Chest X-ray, PA view. Patient: 59 years old, sex F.
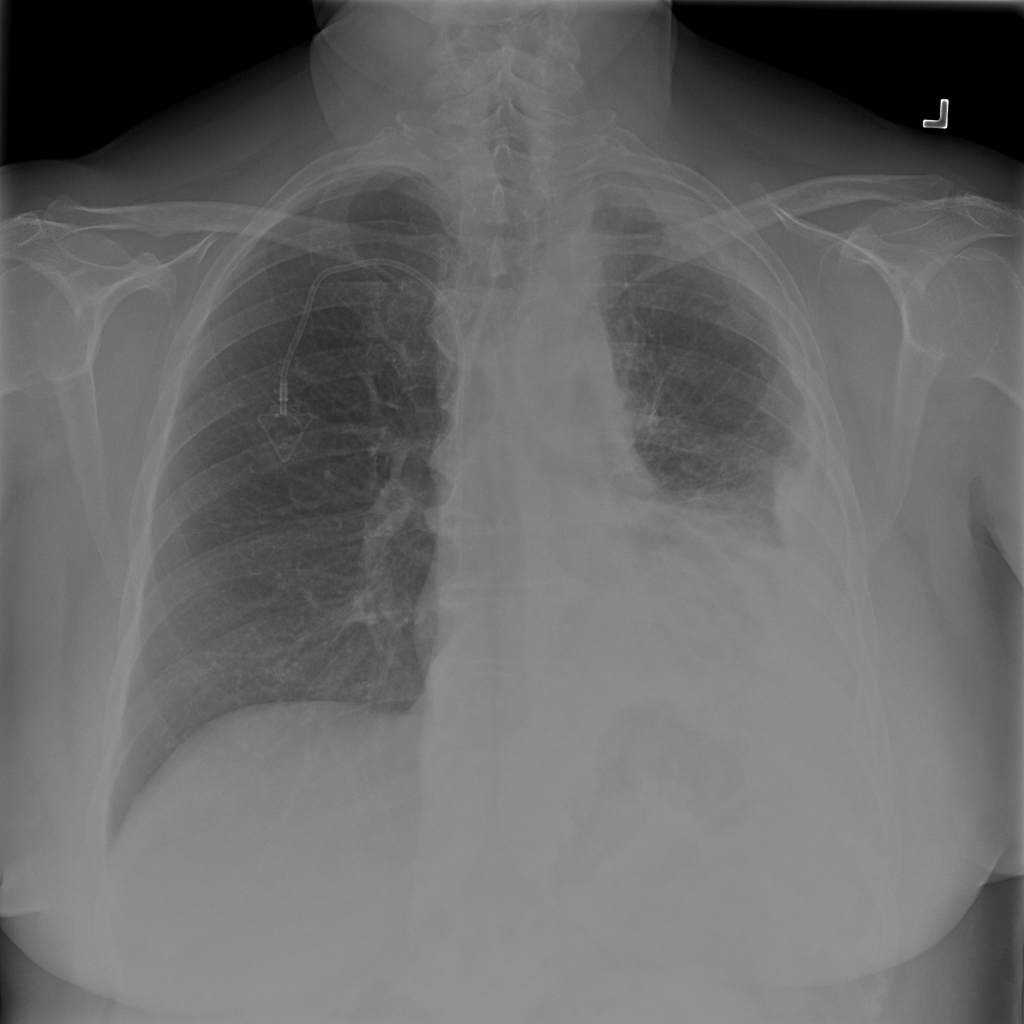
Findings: Infiltration, Pleural_Thickening